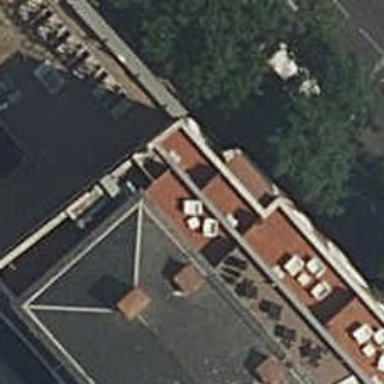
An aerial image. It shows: Hotel.